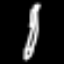
Label: pencil